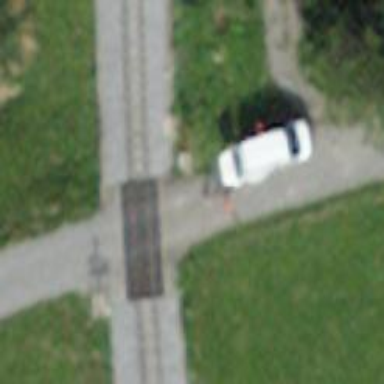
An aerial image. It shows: Railway level crossing.